Question: I am analyzing images and need a fast clustering algorithm which searches for the center of the biggest center.
A sample data set might look like this:
'''
$x = array(6,9,7,0,0,0,4,0,0,6,6,3);
'''
As you see there are 3 clusters in the array.
The result I am looking for is the array position of the center of the cluster with the highest sum.
In the example above this would be 1 as '$x[1]' is the center of the biggest cluster 6+9+7(=22).

Any ideas?
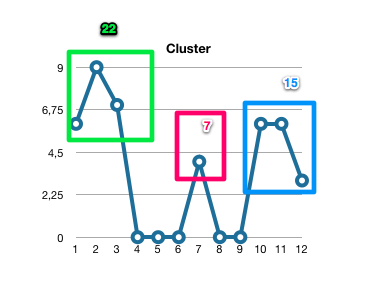
Answer: Whichever way you go, you'll have to walk through the array at least once. The following algorithm does this in one pass without any additional sorting/searching - although I admit that it still may not be the most efficient one. Note that if the biggest cluster has an even number of elements, then it'll return the "lower" mid-point (e.g. for a cluster with indices 0, 1, 2, 3 it will return 1) - this can be easily adjusted in the last line of computation ('$mid = ...').
'''
$input = array(6,9,7,0,0,0,4,0,0,6,6,3);
$clust = array(0, 0, 0);
$st = -1;
$sum = 0;
for($i=0; $i<count($input); $i++) {
if($input[$i] == 0) {
if($i == 0) {
continue;
}
elseif($input[$i - 1] == 0) {
continue;
}
else {
if($clust[2] < $sum) {
$clust = array($st, $i - 1, $sum);
}
}
}
else {
if($i == 0 || $input[$i - 1] == 0) {
$st = $i;
$sum = 0;
}
$sum += $input[$i];
}
}
if(end($input) != 0 && $clust[2] < $sum) {
$clust = array($st, $i - 1, $sum);
}
if($clust[2] > 0) {
$mid = (int)(($clust[1] - $clust[0]) / 2);
echo $clust[0] ."->". $mid ."->" . $clust[1] ." = ". $clust[2];
}
else {
echo "No clusters found";
}
'''